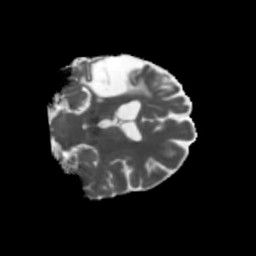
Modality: MD
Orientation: coronal
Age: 49
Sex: male
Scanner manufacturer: siemens
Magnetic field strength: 3 T
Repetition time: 5.47 s
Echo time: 0.0854 s